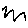
Label: zigzag